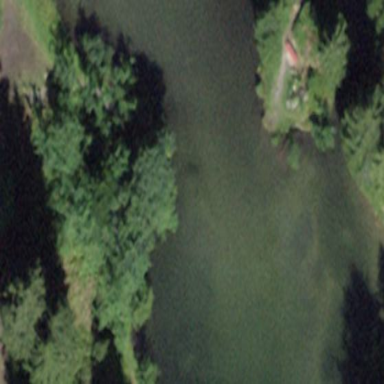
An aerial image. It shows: Pond surrounded by natural water.